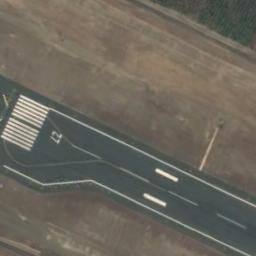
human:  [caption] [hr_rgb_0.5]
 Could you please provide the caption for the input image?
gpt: Next to the runway is brown bare ground with white '27' and short-line signs on the runway .

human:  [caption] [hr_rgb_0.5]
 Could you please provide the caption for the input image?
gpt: The runway is on the bare land next to the grass .

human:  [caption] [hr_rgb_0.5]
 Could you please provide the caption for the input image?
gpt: The runway has a threshold marking and two touchdown zone markings and the designation marking is 27 .

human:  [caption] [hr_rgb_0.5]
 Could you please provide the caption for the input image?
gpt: The grass is on either side of the runway .

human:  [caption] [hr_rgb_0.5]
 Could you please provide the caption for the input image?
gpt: There are brown bare land beside the runway .